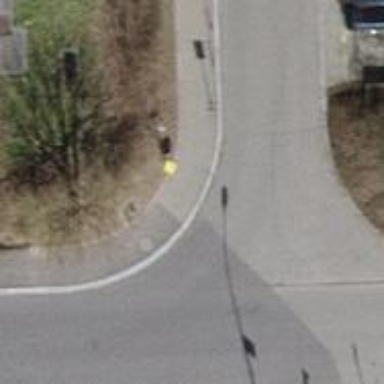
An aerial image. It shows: Post box.